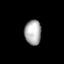
Tissue: lung
Cell type: Epithelial cells
Senescence score: 0.2255
Nuclear area (px): 408
Mean DAPI intensity: 171.123